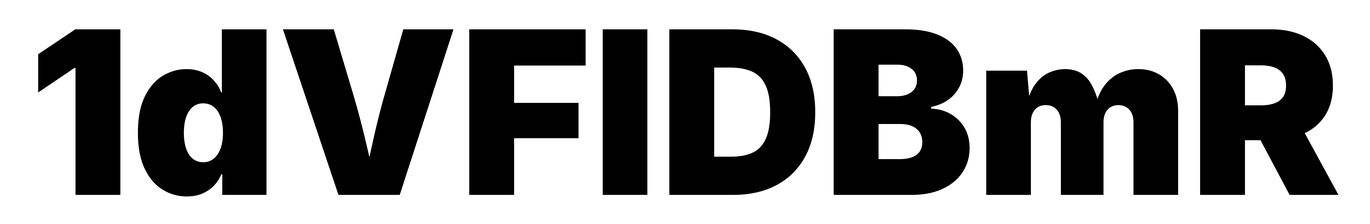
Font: Inter_Black